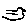
Label: bird